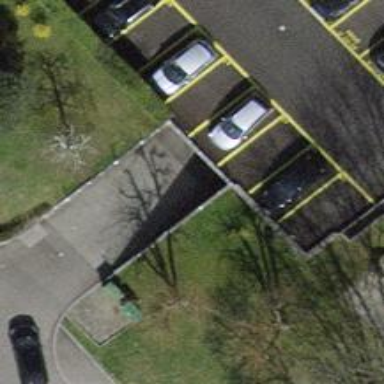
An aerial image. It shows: Parking entrance.